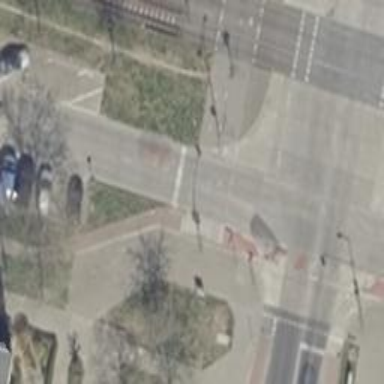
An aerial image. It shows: Cycleway with separate concrete sidewalk.